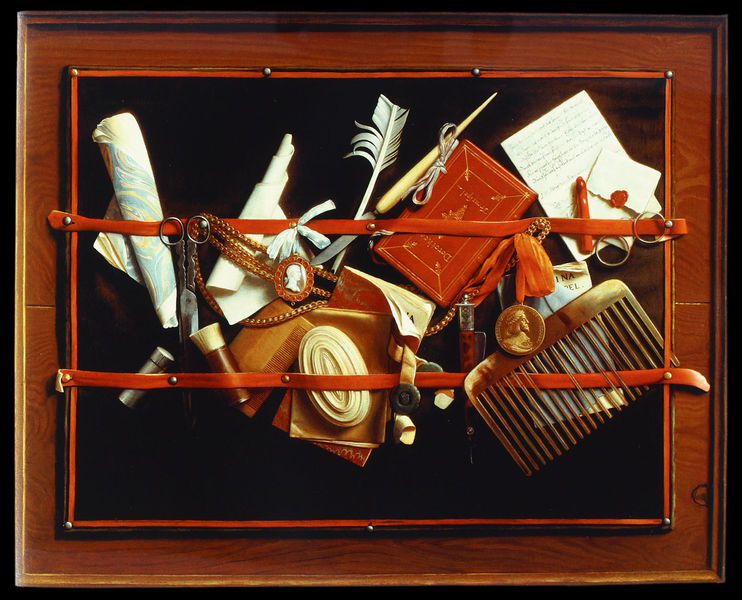
Titel: Steckbrett-bzw. Brief-Bord-Stilleben
Künstler: Samuel van Hoogstraten
Institution: Karlsruhe, Staatliche Kunsthalle
Schlagwörter: feder, holz, rot, tuch, band, halten, messer, rahmen, stilleben, kamm, ölgemälde, red, white, black, gold, brown, wooden, nadel, nagel, nägel, schere, buch, leinwand, orden, pinsel, heft, toilette, wachs, feather, wood, büchlein, brief, ribbon, sammlung, kämme, light, medaille, kamee, siegel, paper, bänder, frame, täuschung, quill, writing, münze, letter, still life, gegenstände, coin, gemme, oeil, trompe, arrangement, knife, klemmen, naturnah, comb, pendant, soap, scissors, jewels, objects, diary, ahle, laeather, wax, curios, trompe loil, toilettenartikel, trompe oil, piinsel